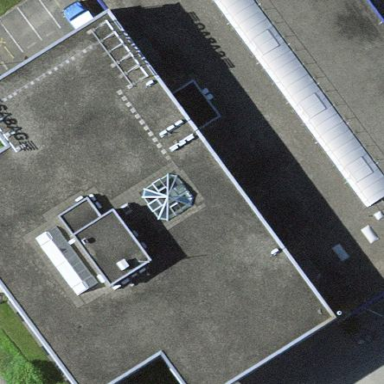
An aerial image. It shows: Office building.